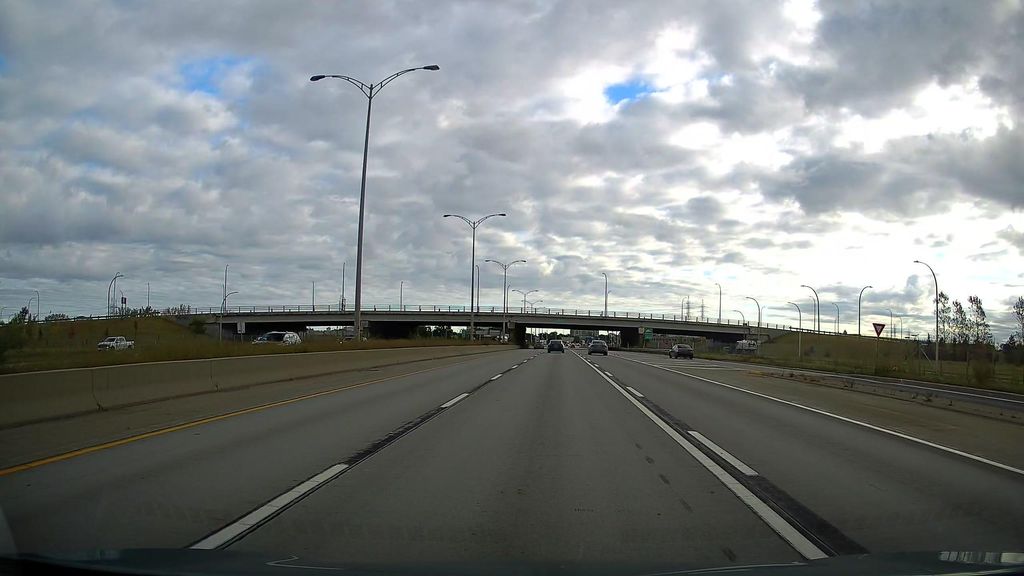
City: montreal